Field crop: maize
Growth stage: 2
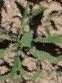
Species: atriplex